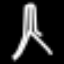
Label: The Eiffel Tower